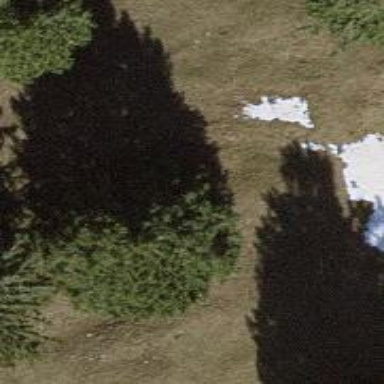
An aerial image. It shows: Single tag "natural: tree."